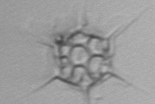
Label: Dictyocha